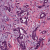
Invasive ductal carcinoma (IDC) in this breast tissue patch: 1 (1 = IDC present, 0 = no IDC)